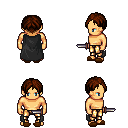
a pixel art fantasy rpg character, male body template, human, tanned skin, black cape, gold greaves, brown parted hairstyle, brown slippers, dagger, four views (front, back, left, right), 2x2 character sprite sheet, small pixel art, hard edges, no anti-aliasing